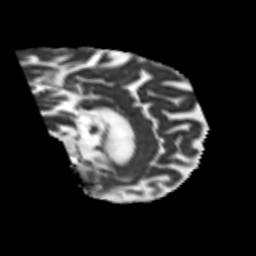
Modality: MD
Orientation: sagittal
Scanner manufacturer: siemens
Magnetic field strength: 3 T
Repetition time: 6.8 s
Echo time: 0.093 s